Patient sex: M
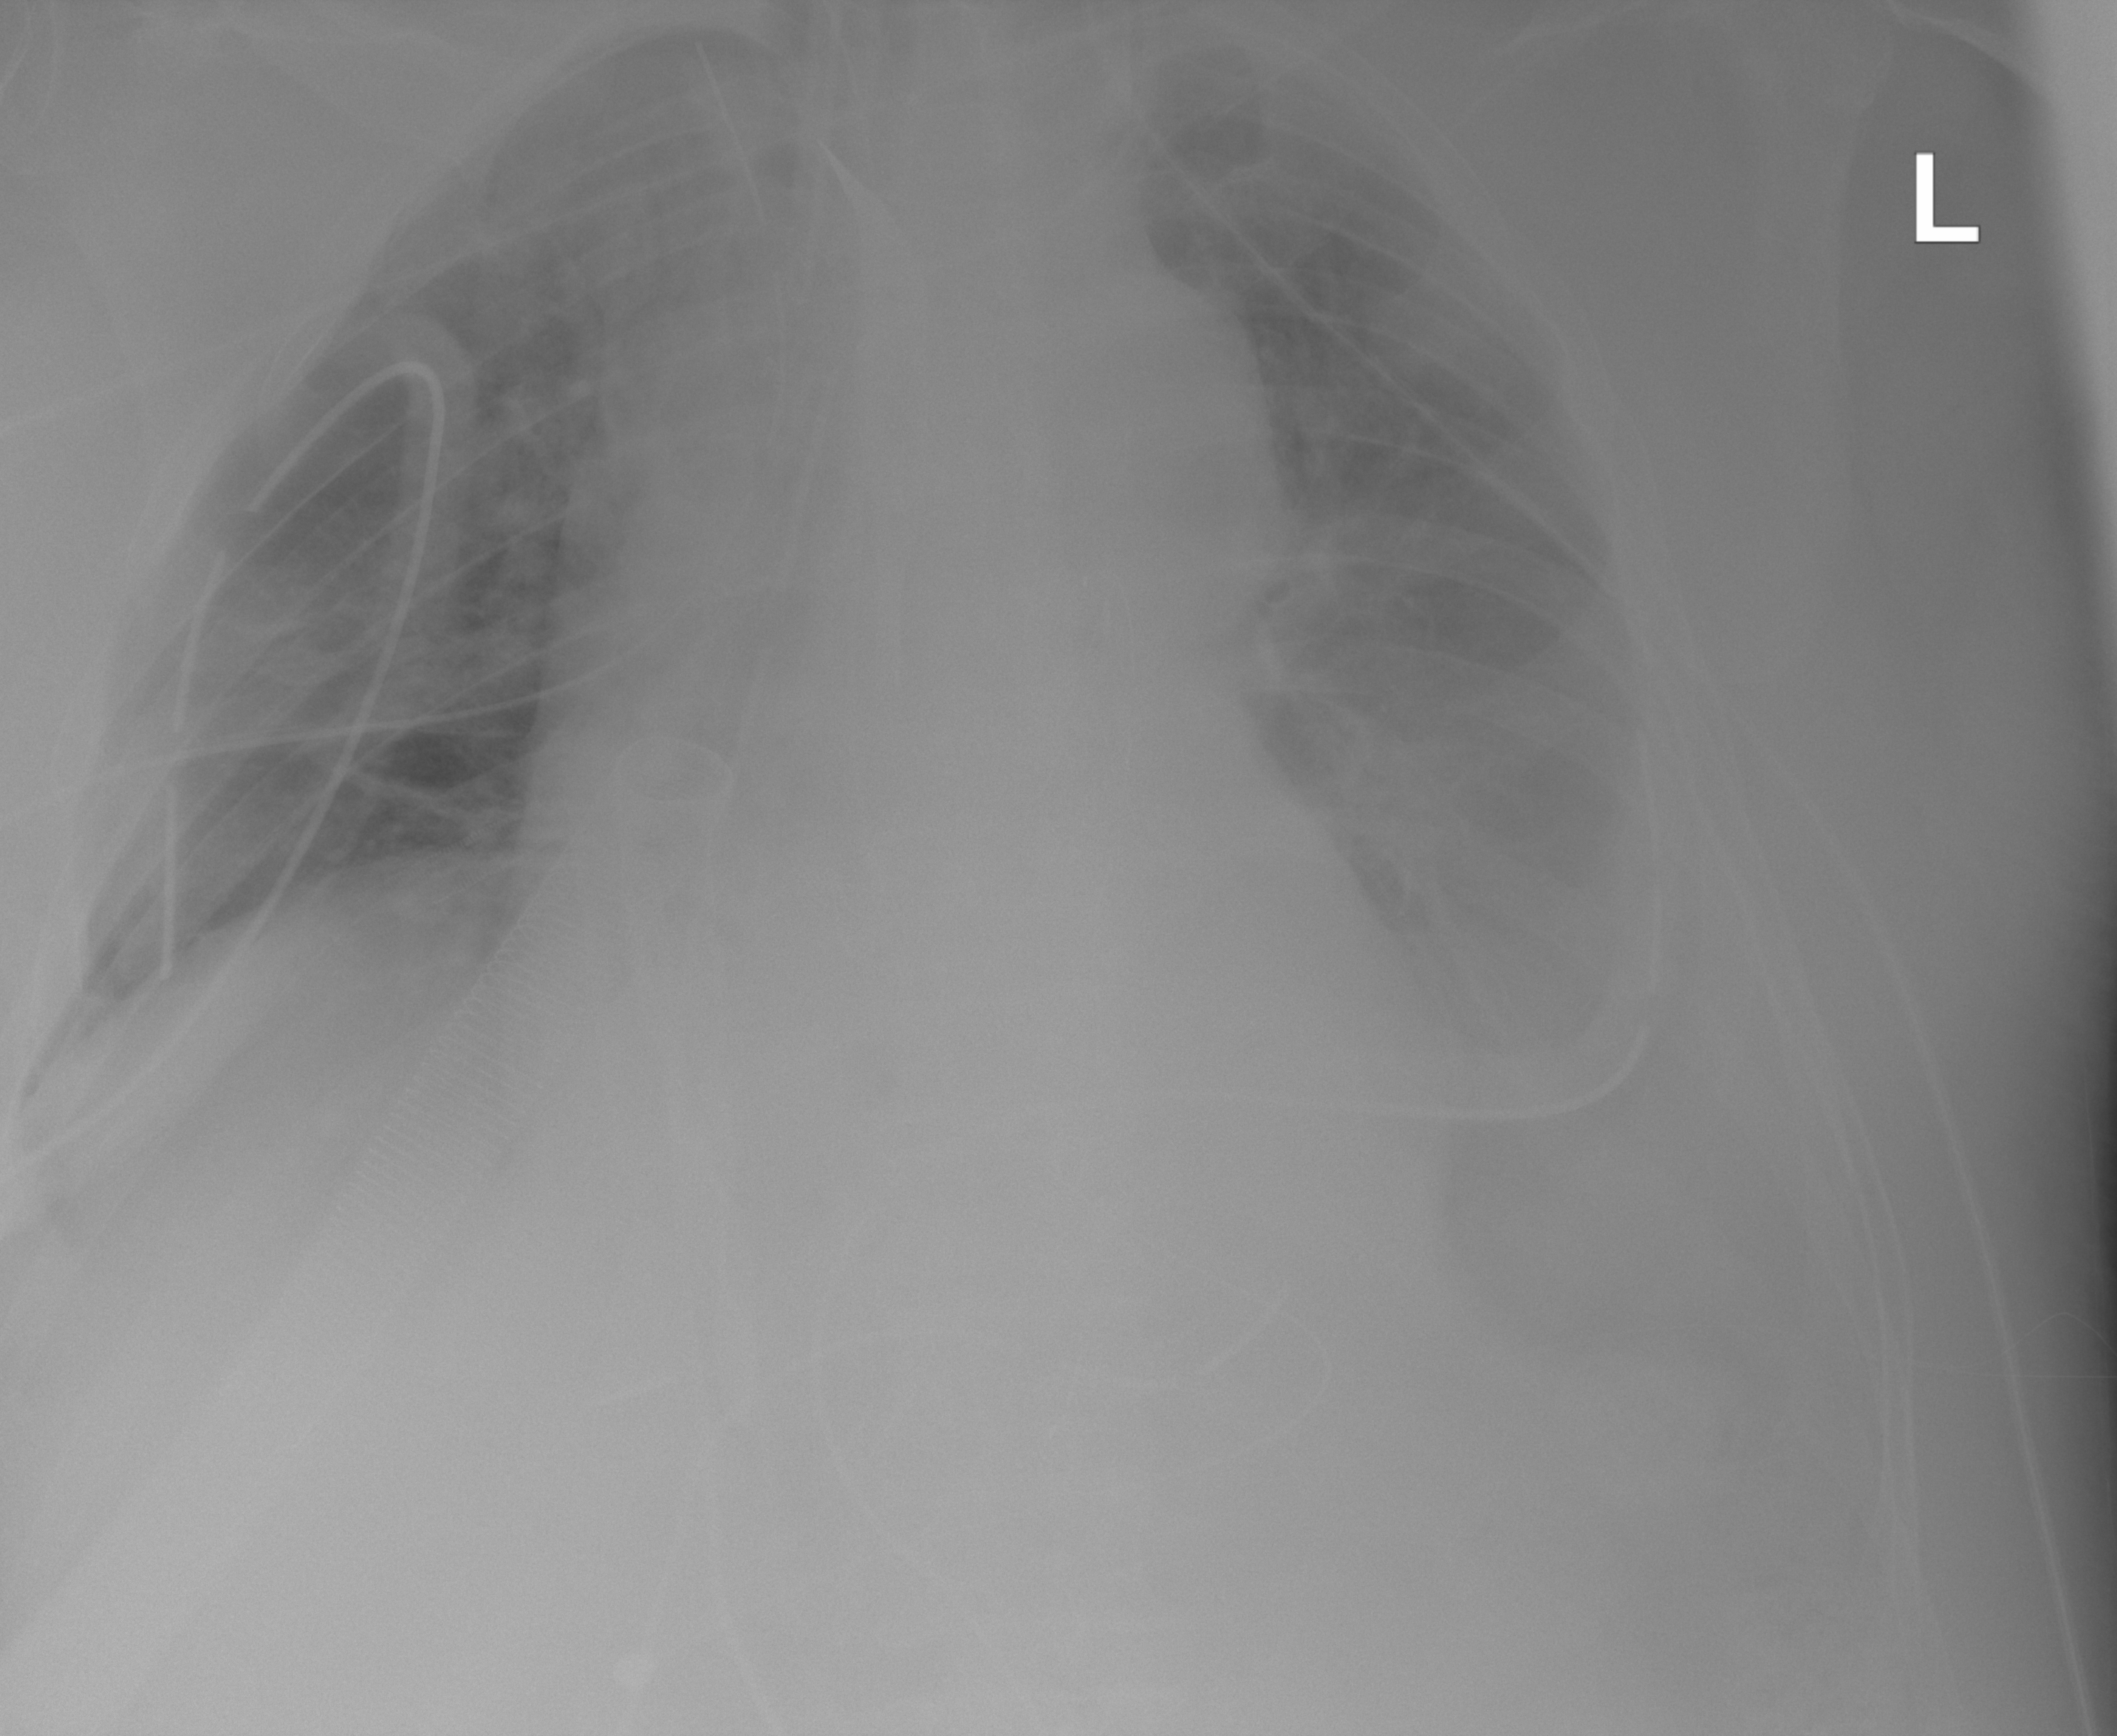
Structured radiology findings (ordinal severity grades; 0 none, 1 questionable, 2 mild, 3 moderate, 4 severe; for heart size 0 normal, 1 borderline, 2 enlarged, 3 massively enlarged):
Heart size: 2
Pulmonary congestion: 2
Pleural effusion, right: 2
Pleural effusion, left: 2
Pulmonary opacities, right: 0
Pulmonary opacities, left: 0
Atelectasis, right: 2
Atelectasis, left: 2